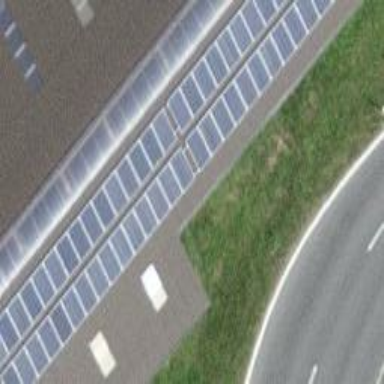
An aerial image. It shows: Solar photovoltaic panel generator.